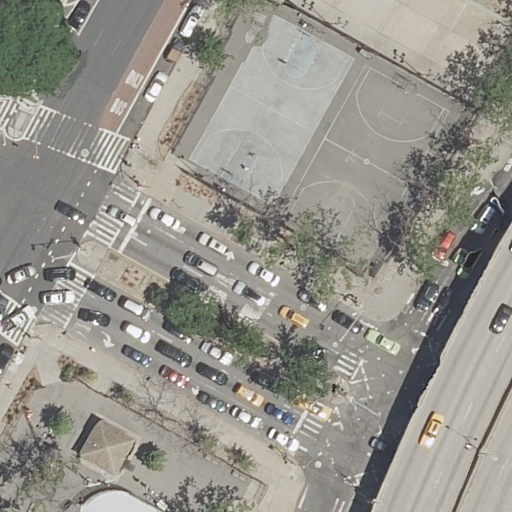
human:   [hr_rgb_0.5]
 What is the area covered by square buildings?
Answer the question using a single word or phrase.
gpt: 0m2

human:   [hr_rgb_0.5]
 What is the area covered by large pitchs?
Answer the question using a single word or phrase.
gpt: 1953m2

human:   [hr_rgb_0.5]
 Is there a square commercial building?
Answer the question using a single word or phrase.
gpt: no

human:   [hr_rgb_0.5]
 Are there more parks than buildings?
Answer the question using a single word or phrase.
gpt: no

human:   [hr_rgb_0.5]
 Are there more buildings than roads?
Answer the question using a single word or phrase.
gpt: no

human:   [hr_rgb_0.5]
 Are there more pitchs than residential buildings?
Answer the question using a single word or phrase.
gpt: yes

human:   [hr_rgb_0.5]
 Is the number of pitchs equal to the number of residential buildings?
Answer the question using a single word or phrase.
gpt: no

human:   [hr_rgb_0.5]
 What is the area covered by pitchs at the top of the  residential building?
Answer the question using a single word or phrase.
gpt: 2228m2

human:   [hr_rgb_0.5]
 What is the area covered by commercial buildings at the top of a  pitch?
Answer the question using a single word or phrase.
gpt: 0m2

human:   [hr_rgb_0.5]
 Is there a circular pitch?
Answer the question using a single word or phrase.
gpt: no

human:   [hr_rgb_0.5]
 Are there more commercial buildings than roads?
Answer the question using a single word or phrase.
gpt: no

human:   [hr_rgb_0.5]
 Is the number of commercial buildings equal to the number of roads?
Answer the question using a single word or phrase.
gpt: no

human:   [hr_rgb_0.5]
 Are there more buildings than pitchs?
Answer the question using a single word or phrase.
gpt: no

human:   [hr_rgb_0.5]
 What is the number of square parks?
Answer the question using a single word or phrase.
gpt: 0

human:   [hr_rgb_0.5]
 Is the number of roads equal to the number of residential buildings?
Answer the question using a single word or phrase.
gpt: no

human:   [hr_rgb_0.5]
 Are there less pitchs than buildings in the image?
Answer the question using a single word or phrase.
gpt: no

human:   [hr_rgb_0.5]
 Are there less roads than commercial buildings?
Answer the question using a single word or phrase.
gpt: no

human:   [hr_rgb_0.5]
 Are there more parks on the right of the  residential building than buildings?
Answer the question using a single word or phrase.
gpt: no

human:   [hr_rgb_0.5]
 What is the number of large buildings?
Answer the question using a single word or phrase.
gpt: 0

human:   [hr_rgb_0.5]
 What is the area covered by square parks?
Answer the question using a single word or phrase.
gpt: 0m2

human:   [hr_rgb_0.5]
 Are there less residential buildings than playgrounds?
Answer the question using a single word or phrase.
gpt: no

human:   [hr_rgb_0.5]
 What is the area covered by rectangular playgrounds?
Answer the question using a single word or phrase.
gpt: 42m2

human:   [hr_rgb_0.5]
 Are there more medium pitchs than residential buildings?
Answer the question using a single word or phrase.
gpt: no

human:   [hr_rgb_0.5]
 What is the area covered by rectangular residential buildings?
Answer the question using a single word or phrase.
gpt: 66m2

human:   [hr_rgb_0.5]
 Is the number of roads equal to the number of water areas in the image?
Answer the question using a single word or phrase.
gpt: no

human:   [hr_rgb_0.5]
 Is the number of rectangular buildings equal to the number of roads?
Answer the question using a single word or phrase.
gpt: no

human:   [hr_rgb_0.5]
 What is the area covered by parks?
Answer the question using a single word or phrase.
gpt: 1257m2

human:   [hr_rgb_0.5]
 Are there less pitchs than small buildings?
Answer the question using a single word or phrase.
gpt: no

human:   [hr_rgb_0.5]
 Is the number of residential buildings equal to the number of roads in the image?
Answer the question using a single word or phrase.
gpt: no

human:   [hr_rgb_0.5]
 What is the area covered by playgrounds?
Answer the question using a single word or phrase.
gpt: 42m2

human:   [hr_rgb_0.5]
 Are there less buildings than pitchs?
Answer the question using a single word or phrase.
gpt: yes

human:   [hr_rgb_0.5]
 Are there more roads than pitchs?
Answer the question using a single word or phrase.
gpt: yes

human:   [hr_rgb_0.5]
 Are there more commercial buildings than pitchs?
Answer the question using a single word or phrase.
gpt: no

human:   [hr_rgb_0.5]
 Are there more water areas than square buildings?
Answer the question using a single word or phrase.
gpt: no

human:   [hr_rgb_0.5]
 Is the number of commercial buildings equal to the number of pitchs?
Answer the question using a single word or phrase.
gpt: no

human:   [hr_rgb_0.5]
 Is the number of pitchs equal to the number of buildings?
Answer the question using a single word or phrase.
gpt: no